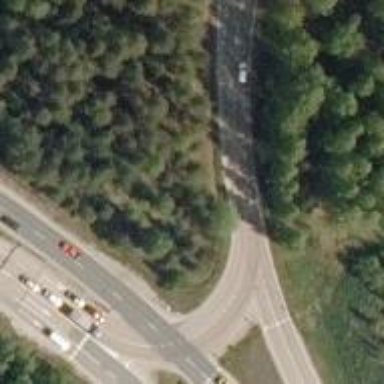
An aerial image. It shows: Trunk link highway with asphalt surface.